Question: I have a CSV file and I want to check for each row if it has one or more values in different columns which I specified in a list. If there is no value in any column it should add up to a counter so I know how many rows are empty. But if it has one value in one column from the list it shouldn't do anything.
The CSV file is like this:

I made the code below but it is returning 0 which is not correct.
'''
import pandas as pd
testfile = 'test1.csv'
df = pd.read_csv(testfile)
column_names = ['Uniprot_acc',
'Uniprot_id',
'Interpro_domain',
'Ensembl_geneid',
'Ensembl_transcriptid',
'SIFT_score',
'SIFT_pred']
counter = 0
for row in df:
for column_name in column_names:
if column_name in row:
if column_name == None:
counter =+ 1
print(counter)
'''
What I want to know is how many rows don't contain anything. It should check per row for every column in the list if there is no value. And if indeed there is nothing in the row it should count. So in this example it should be 3.
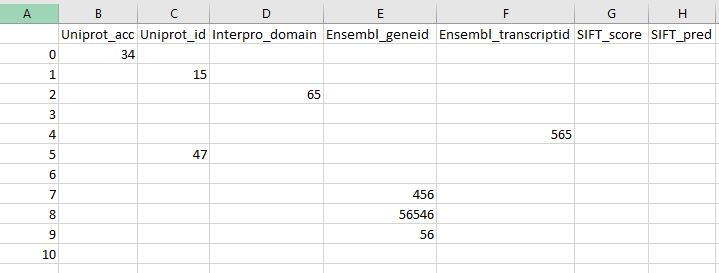
Answer: Use:
'''
counter = df[column_names].isnull().all(axis=1).sum()
print (counter)
'''
:
'''
df = pd.DataFrame({
'A':list('abcdef'),
'Uniprot_acc':[np.nan,5,4,5,np.nan,4],
'Uniprot_id':[np.nan,8,9,4,np.nan,np.nan],
'Interpro_domain':[np.nan,3,np.nan,7,np.nan,0],
'E':[5,3,np.nan,9,np.nan,4],
})
column_names = ['Uniprot_acc',
'Uniprot_id',
'Interpro_domain']
print (df)
A Uniprot_acc Uniprot_id Interpro_domain E
0 a NaN NaN NaN 5.0
1 b 5.0 8.0 3.0 3.0
2 c 4.0 9.0 NaN NaN
3 d 5.0 4.0 7.0 9.0
4 e NaN NaN NaN NaN
5 f 4.0 NaN 0.0 4.0
counter = df[column_names].isnull().all(axis=1).sum()
print (counter)
2
'''
:
First filter columns by list:
'''
print (df[column_names])
Uniprot_acc Uniprot_id Interpro_domain
0 NaN NaN NaN
1 5.0 8.0 3.0
2 4.0 9.0 NaN
3 5.0 4.0 7.0
4 NaN NaN NaN
5 4.0 NaN 0.0
'''
Then check missing values 'None' and 'NaN's:
'''
print (df[column_names].isnull())
Uniprot_acc Uniprot_id Interpro_domain
0 True True True
1 False False False
2 False False True
3 False False False
4 True True True
5 False True False
'''
Check if all Trues per rows by <URL>:
'''
print (df[column_names].isnull().all(axis=1))
0 True
1 False
2 False
3 False
4 True
5 False
dtype: bool
'''
And last count only 'True's by 'sum'.